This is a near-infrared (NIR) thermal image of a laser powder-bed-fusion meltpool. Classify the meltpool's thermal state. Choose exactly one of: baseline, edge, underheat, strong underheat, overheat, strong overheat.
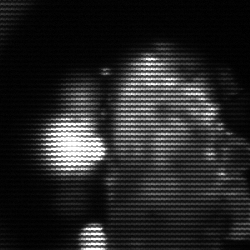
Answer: strong underheat